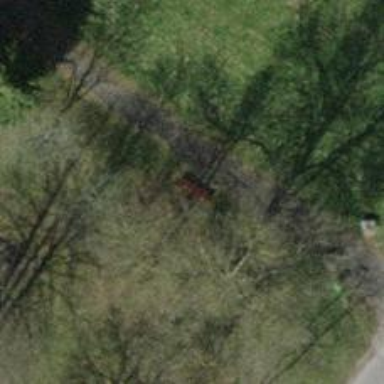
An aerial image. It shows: Red bench.